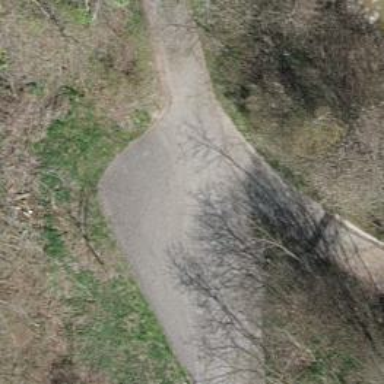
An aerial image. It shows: Passing place on the road.